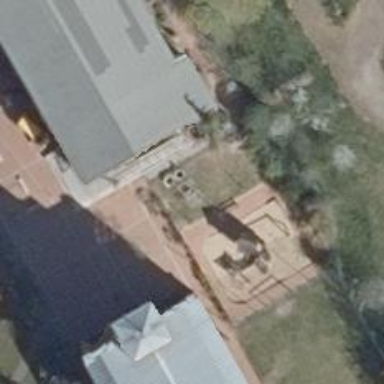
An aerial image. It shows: Playground with basket swing.